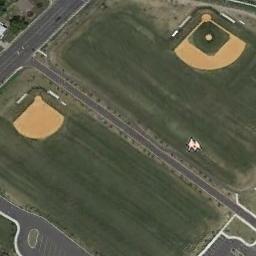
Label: baseball_diamond